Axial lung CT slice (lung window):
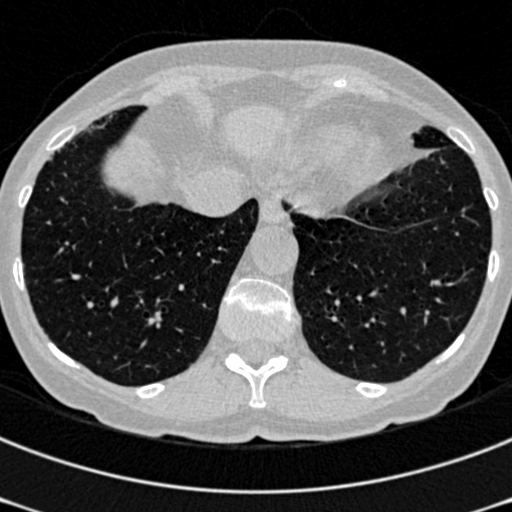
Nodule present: no